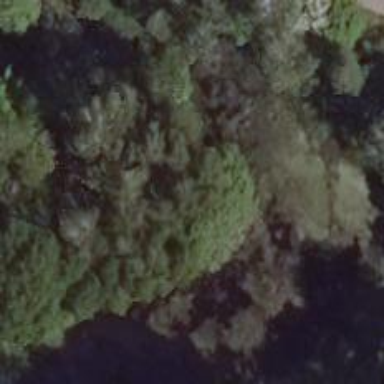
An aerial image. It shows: Pond with natural water.